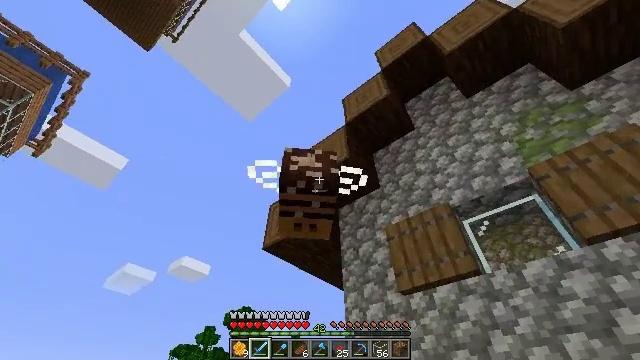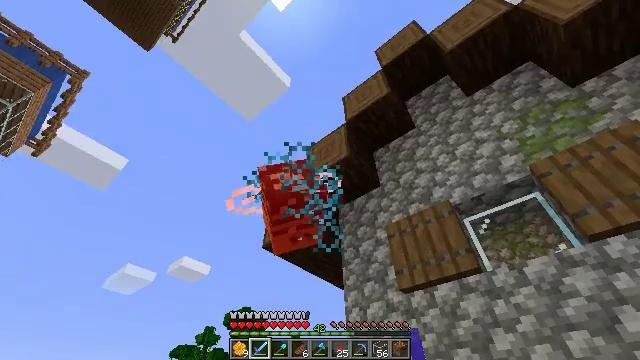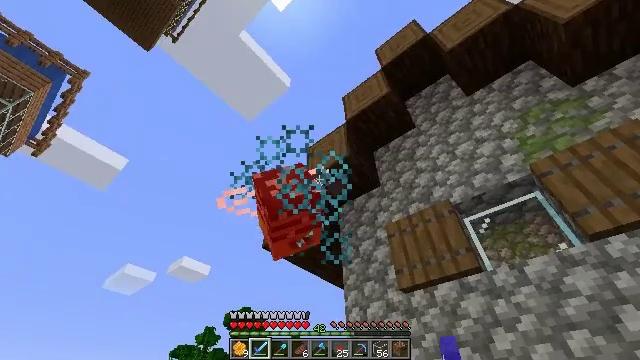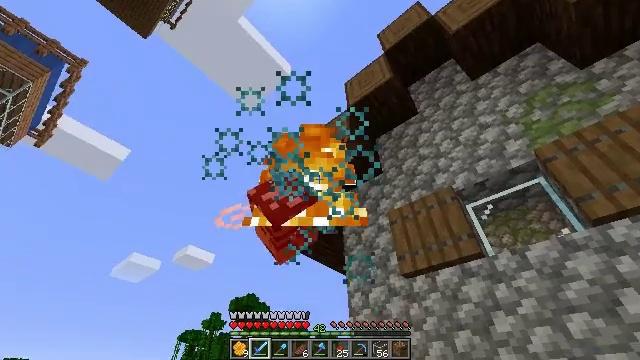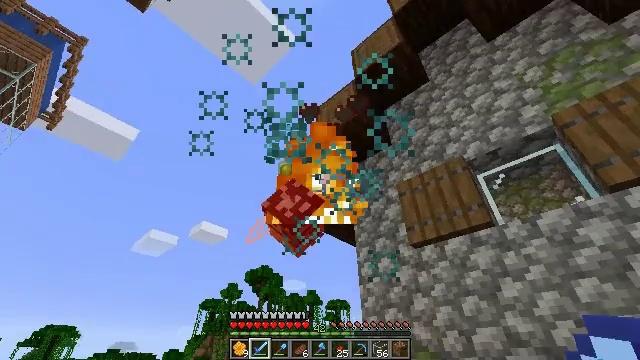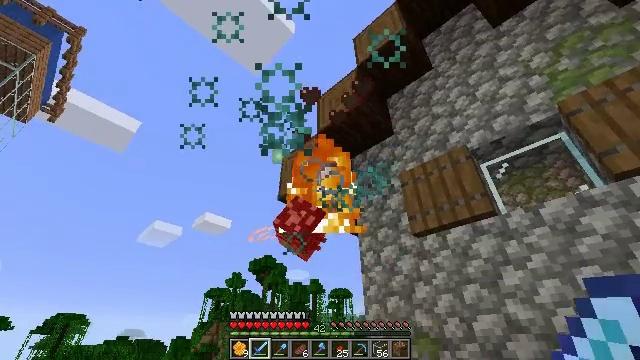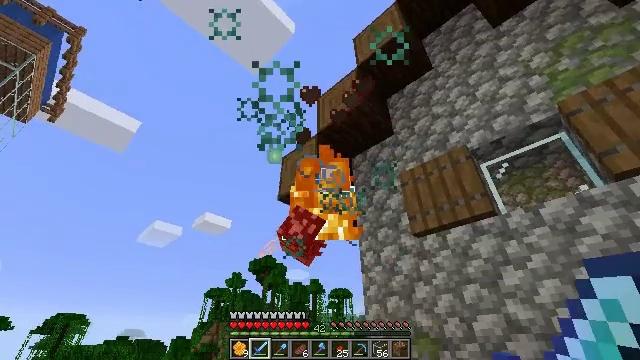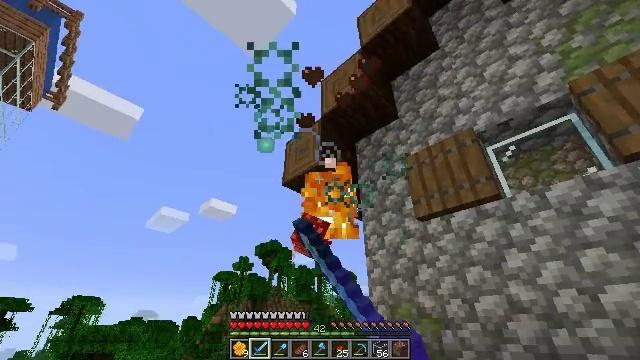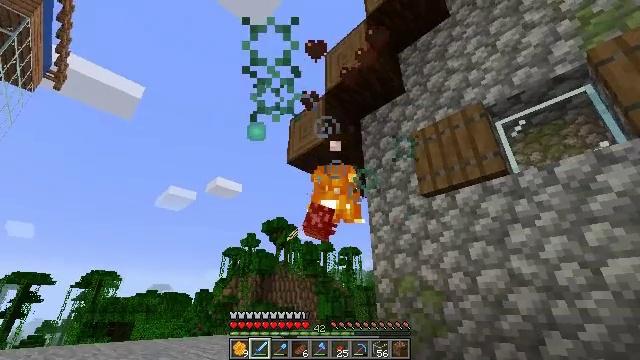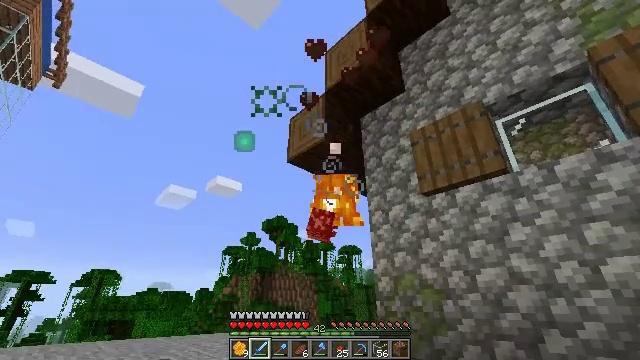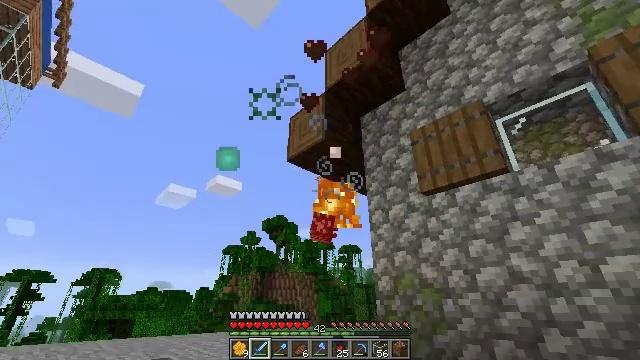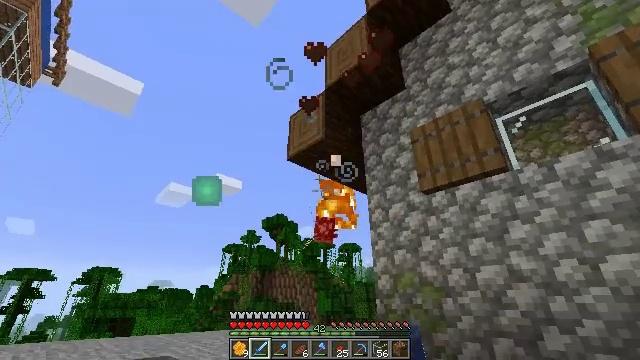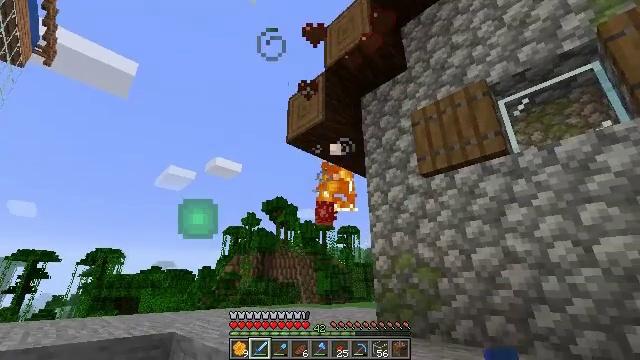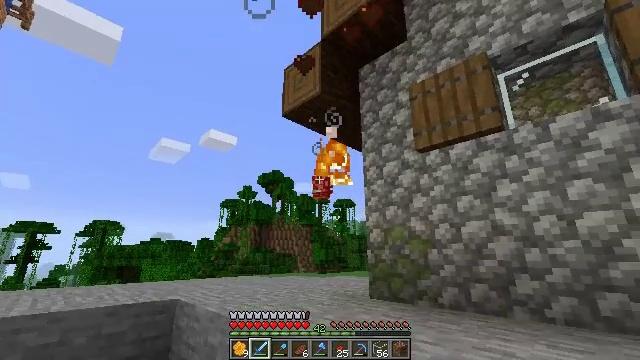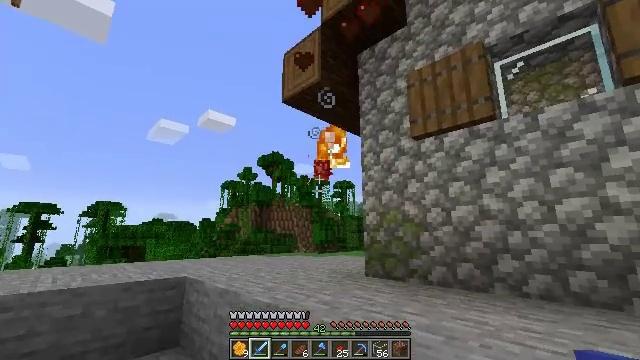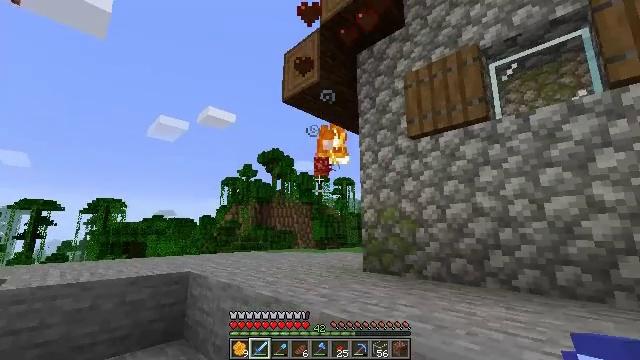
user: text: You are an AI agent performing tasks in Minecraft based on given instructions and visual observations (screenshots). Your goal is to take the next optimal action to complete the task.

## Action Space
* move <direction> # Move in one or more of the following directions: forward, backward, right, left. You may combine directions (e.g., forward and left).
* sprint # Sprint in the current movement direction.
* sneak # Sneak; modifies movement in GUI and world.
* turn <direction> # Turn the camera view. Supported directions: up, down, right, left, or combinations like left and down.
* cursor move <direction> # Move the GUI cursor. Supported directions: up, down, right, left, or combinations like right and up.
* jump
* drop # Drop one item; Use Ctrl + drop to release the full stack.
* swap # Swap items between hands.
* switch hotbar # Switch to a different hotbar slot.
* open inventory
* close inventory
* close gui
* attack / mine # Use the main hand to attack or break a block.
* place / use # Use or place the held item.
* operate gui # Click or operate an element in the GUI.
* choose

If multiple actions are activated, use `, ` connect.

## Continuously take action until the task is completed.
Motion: motion action
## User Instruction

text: Hit the beehive to retrieve it.
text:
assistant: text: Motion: no_op
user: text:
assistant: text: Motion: no_op
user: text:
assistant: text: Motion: turn down
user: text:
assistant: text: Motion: turn left and down
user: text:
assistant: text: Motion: turn down
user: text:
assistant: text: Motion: attack / mine
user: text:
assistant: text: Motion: turn left and down, attack / mine
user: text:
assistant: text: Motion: turn left and down, attack / mine
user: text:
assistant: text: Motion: attack / mine
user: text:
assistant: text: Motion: attack / mine
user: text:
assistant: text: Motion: attack / mine
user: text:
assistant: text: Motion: turn down
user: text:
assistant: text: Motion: move back, turn down
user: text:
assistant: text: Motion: move back, turn down
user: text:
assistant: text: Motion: move back
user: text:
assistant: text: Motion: move back
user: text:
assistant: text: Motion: move back
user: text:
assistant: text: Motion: move back
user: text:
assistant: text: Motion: turn down
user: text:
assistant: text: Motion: turn down
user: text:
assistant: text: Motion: turn down
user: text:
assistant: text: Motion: no_op
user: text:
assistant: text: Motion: no_op
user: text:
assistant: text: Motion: no_op
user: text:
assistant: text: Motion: turn down
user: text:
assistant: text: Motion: turn down
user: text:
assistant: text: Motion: move forward, turn left and down
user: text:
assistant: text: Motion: move forward, turn left and down
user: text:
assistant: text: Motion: move forward, turn left and down
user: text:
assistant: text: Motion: move forward, turn left and down